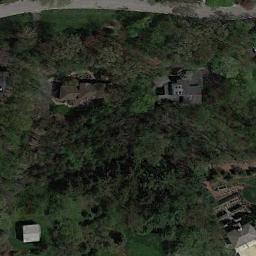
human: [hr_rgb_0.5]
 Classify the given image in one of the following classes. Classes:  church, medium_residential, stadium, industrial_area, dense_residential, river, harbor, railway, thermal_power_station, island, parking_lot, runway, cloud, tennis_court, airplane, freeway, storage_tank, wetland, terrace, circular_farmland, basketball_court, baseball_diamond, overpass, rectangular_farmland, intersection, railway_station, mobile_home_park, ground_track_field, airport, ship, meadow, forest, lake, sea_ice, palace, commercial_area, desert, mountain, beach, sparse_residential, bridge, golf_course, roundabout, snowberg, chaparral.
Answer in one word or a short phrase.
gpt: sparse_residential